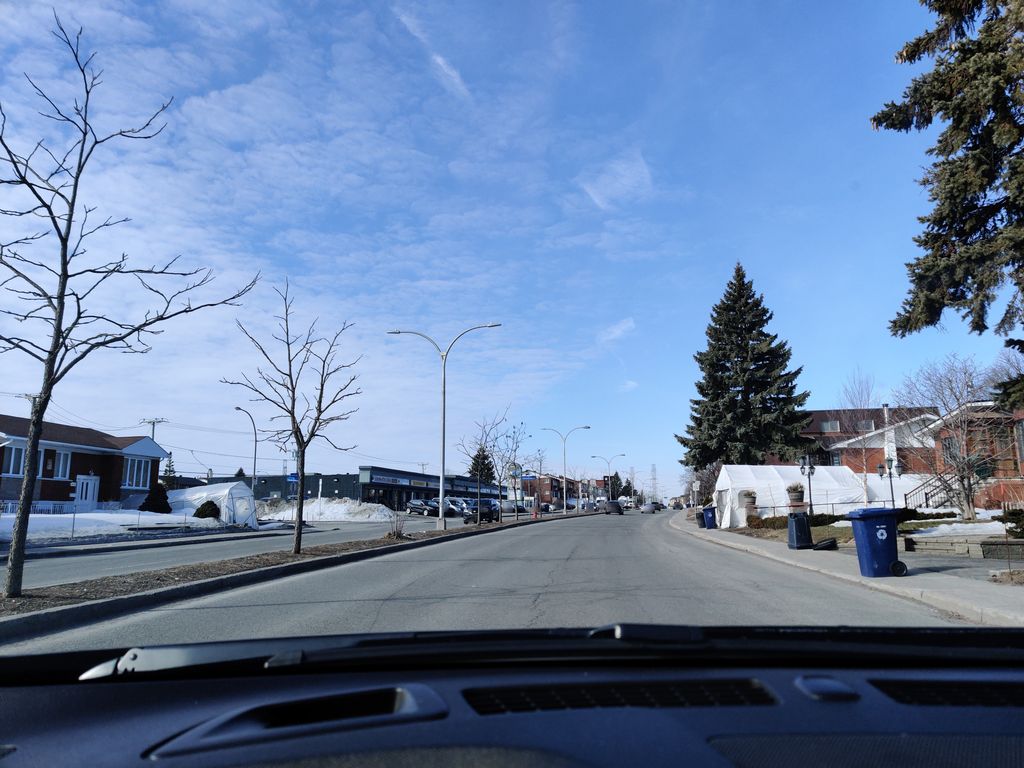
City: montreal